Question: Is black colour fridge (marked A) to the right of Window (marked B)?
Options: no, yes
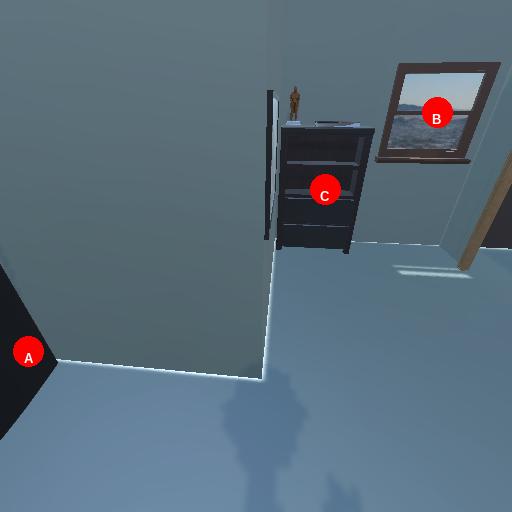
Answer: no